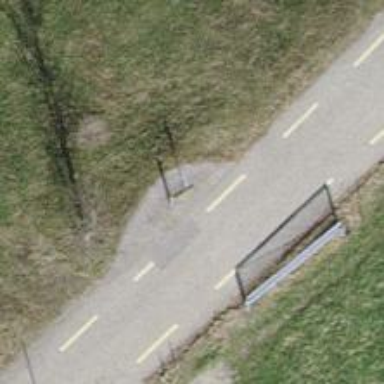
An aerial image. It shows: Swing gate barrier.